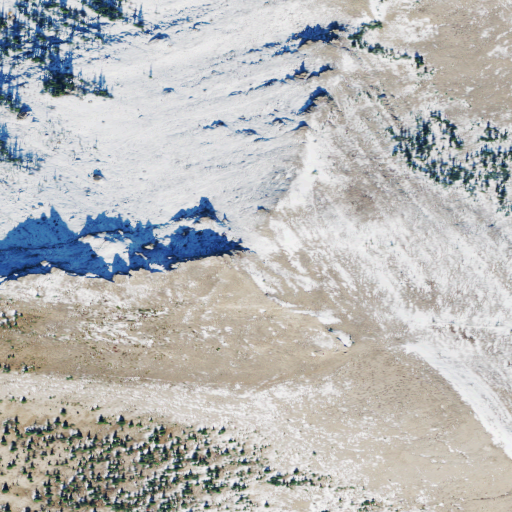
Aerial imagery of mountain in Montana named Hahn Peak containing barren land, shrub, evergreen forest, and grassland